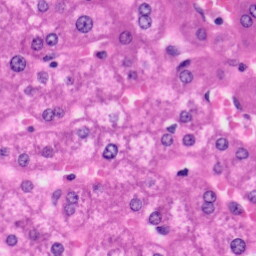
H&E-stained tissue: Liver